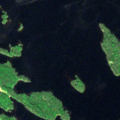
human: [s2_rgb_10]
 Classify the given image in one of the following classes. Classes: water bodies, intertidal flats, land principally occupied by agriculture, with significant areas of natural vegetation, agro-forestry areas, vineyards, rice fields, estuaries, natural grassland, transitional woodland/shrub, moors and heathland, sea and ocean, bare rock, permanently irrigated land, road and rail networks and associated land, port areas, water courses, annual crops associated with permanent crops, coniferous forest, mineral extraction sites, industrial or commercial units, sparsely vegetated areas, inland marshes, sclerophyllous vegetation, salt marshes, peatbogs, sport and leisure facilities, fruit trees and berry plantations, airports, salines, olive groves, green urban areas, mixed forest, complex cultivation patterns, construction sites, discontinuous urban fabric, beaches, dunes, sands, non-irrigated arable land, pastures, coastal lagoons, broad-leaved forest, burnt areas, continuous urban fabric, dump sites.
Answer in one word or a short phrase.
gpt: mixed forest, water bodies